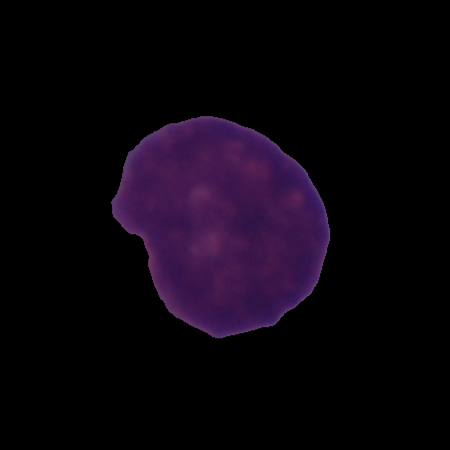
Label: cancer